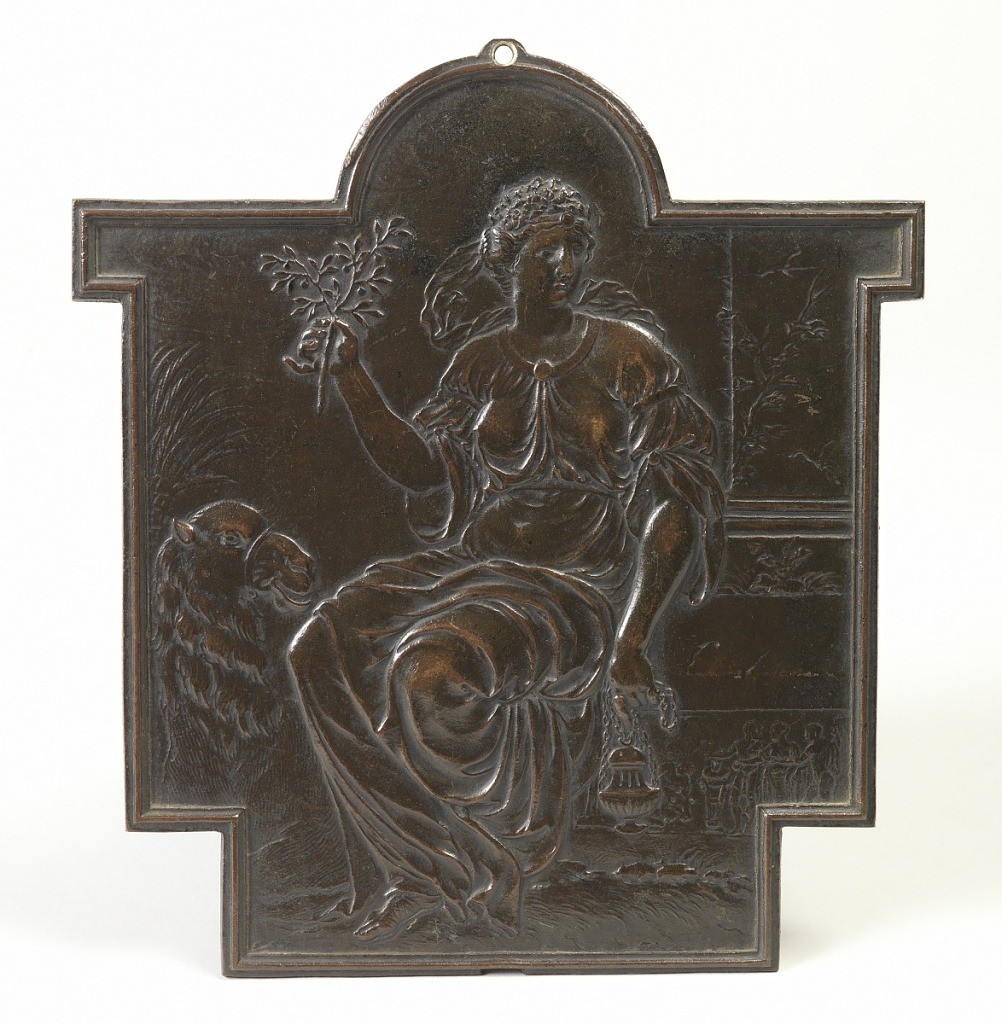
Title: Four Continents
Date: ca. 1770
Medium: Bronze
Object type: Plaque
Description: All relief plaques rectangular with domed tops and projections to the side, probably made to fit into a specific framework or piece of furniture.
(a) Asia seated holding a gadrooned lamp in one hand and a leafy branch in the other, a camel's head coming in on the left; (b) Europe, seated holding a cornucopia of fruit and wheat above a helmet, on one side, the other arm around a tempietto a horse's head above, and with bishop's mitre in front and with ewer and basin below,  and below her feet, a classical bust on books, a palette and brushes above a recorder or flute; (c) Africa-female African seated figure, her tightly curled hair in close cropped cap, one hand raised holding a crab, the other resting on a lion, a palm tree in the crook of her arm; (d) America, a Native American seated in feather skirt and with feather headdress, bare chested and barefoot, a rugged landscape with tree to one side, holding a parrot out on his hand above an alligator under his foot on the other.